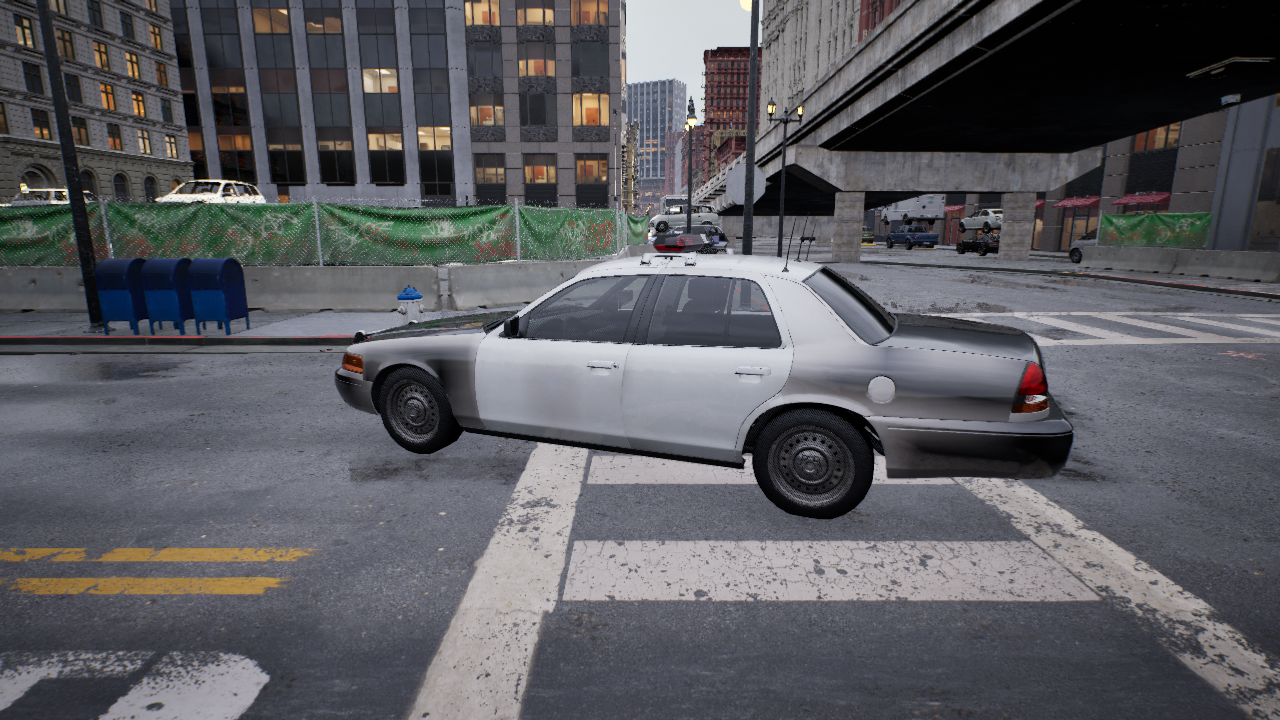
Venue: intersection
Lighting: clear day
Vehicle rig: sedan